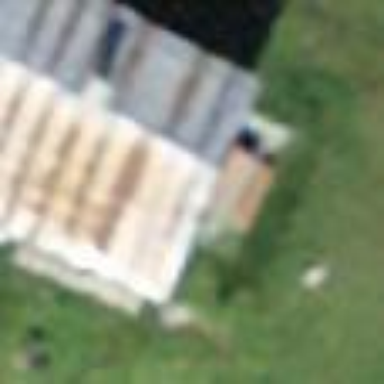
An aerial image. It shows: Shed.